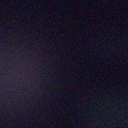
Screen state: off